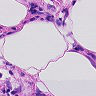
Metastatic tissue present: no